Question:
How can I get the selection of the row event?
'''
if (alv_table_1_row) is selected or if button is pressed
append to alv_table_2
'''
Can somebody help me? I want at the click of the row to be appended into 'alv_table_2' dynamically?
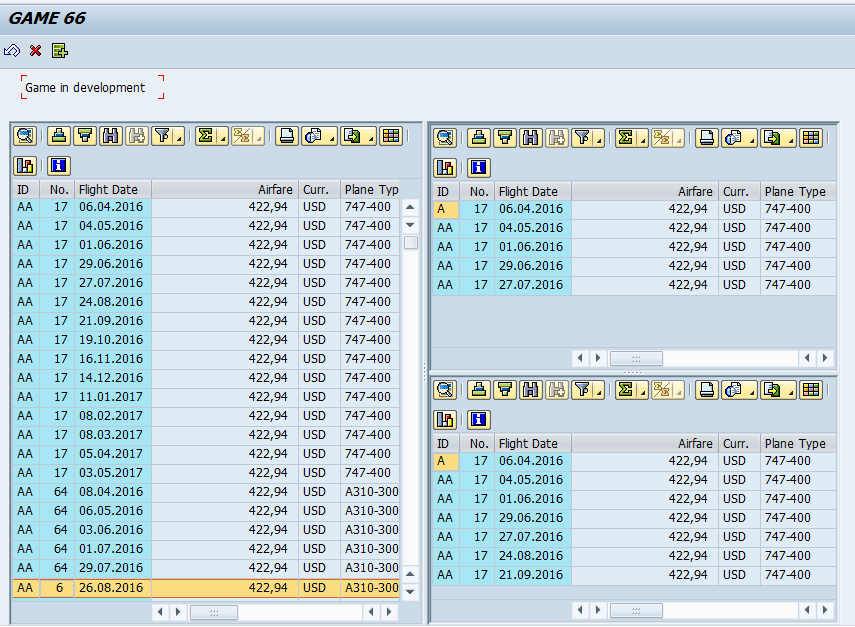
Answer: Create a local class like below to handle 'double-click' row event of ALV grid.
'''
class lcl_alv_event_receiver definition.
public section.
methods: handle_double_click.
for event double_click of cl_gui_alv_grid
importing e_row e_column.
endclass.
class lcl_alv_event_receiver implementation.
method handle_double_click.
" Your event handler code here like below
" read table alv_table_1 index e_row-index into ls_row.
" append ls_row to alv_table_2.
" alv_table_2_grid->refresh_table_display( ).
endmethod.
endclass.
'''
Register your event handler somewhere in your code after your left ALV is initialized.
'''
data: lo_alv_event_receiver type ref to lcl_event_receiver.
create object lo_alv_event_receiver.
set handler lo_alv_event_receiver->handle_double_click for alv_table_1_grid.
'''